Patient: sex M, age 63
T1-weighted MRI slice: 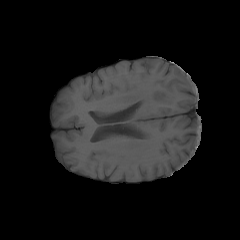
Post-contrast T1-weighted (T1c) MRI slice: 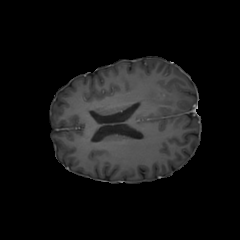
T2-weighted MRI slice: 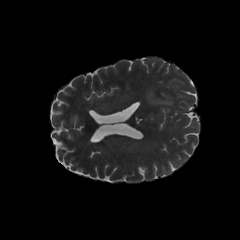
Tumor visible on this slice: yes
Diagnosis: Glioblastoma, IDH-wildtype
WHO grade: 4